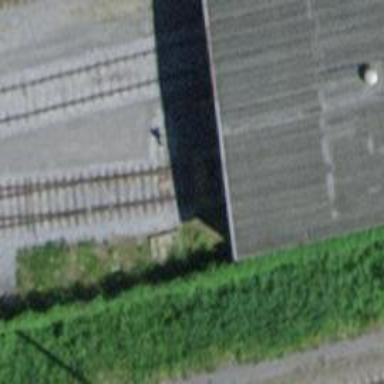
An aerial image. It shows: Siding railway track with one set of rails.